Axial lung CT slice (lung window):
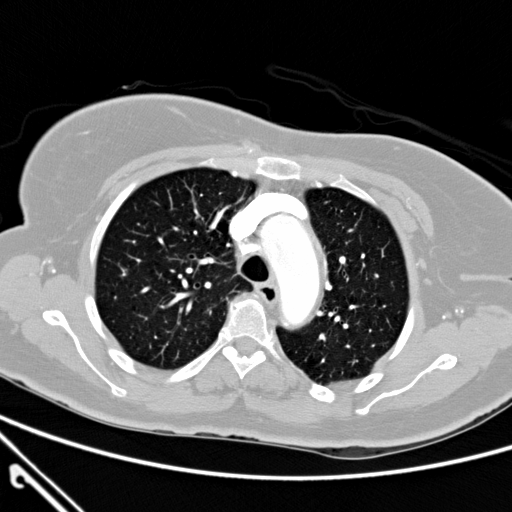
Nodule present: no